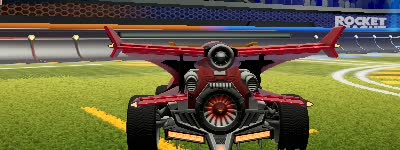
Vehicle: aftershock